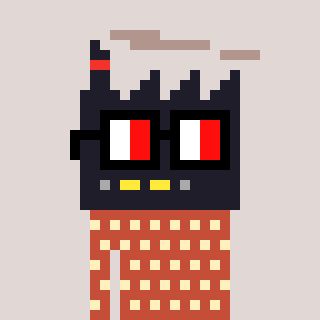
a pixel art character with square glasses with black frames and red eyes, a factory-shaped head and a rust-colored body on a warm background